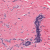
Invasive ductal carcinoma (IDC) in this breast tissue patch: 0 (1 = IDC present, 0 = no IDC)